Field crop: tomato
Growth stage: 1
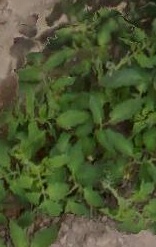
Species: tomato